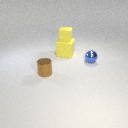
small blue metal sphere behind small brown metal cylinder